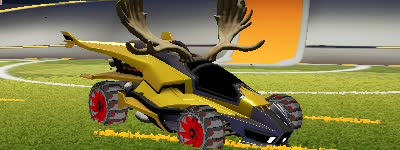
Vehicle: aftershock